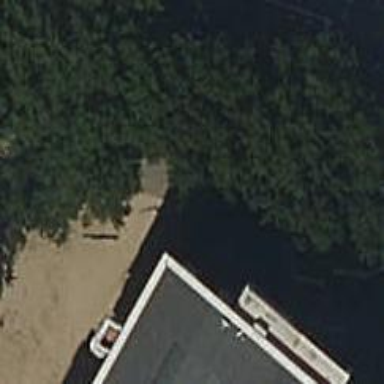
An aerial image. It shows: Sidewalk.